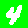
Digit: 4